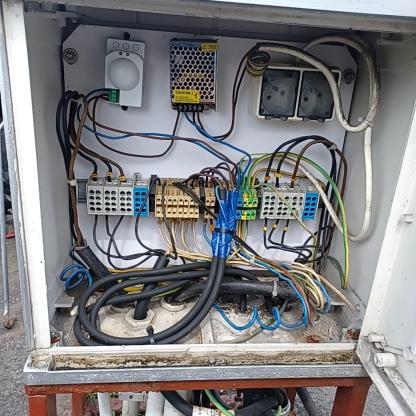
Klasa: inne